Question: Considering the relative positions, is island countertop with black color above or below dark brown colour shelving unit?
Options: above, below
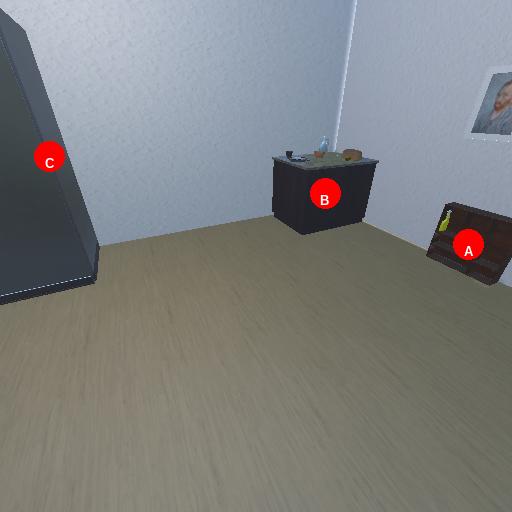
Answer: above